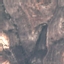
Label: HerbaceousVegetation